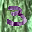
Label: 3